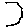
Label: hexagon